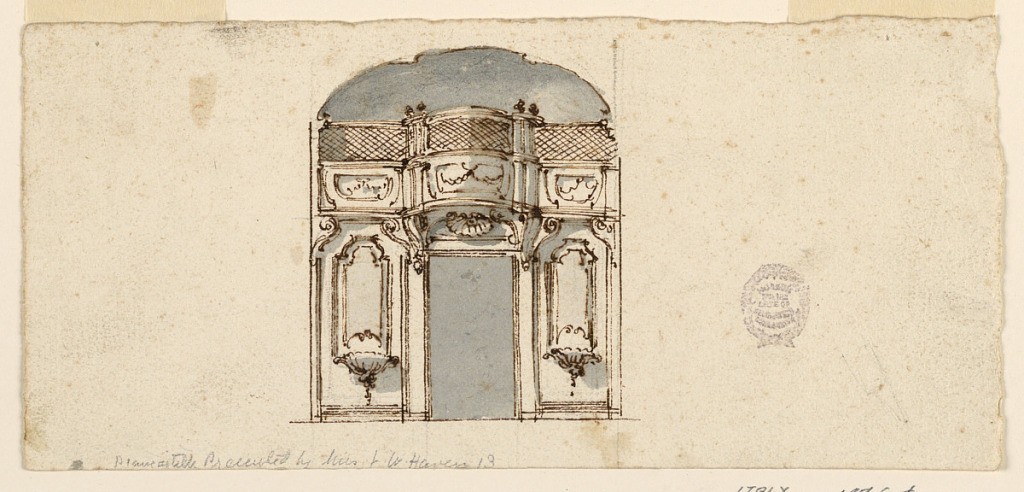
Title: Section of the Wall of a Nunnery Chapel with the Choir
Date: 18th century
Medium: Pen and ink, brush and watercolor on paper
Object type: Drawing
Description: Elevation of a wall with a gallery above. At center, a door. Above this, a shell ornament and the gallery bows out in a convex curve.